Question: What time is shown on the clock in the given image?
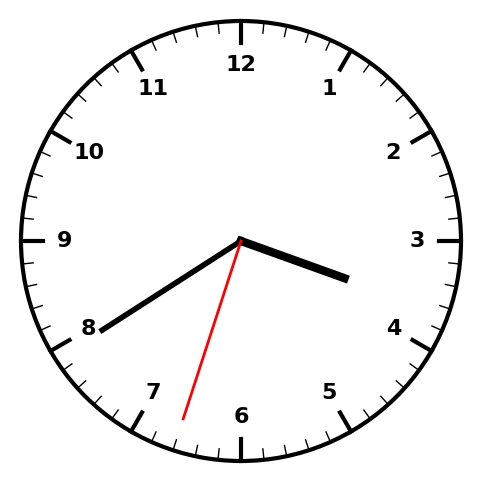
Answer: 03:39:33